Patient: sex M, age 69
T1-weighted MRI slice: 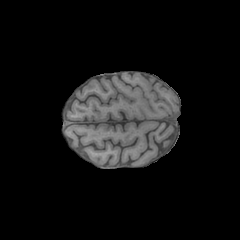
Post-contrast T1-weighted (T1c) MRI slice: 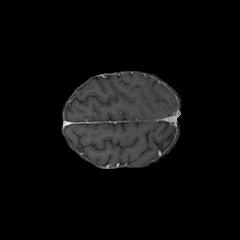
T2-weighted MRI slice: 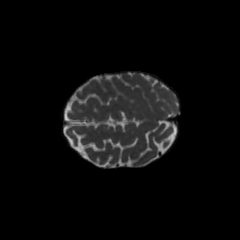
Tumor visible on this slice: no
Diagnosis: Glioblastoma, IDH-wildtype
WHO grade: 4